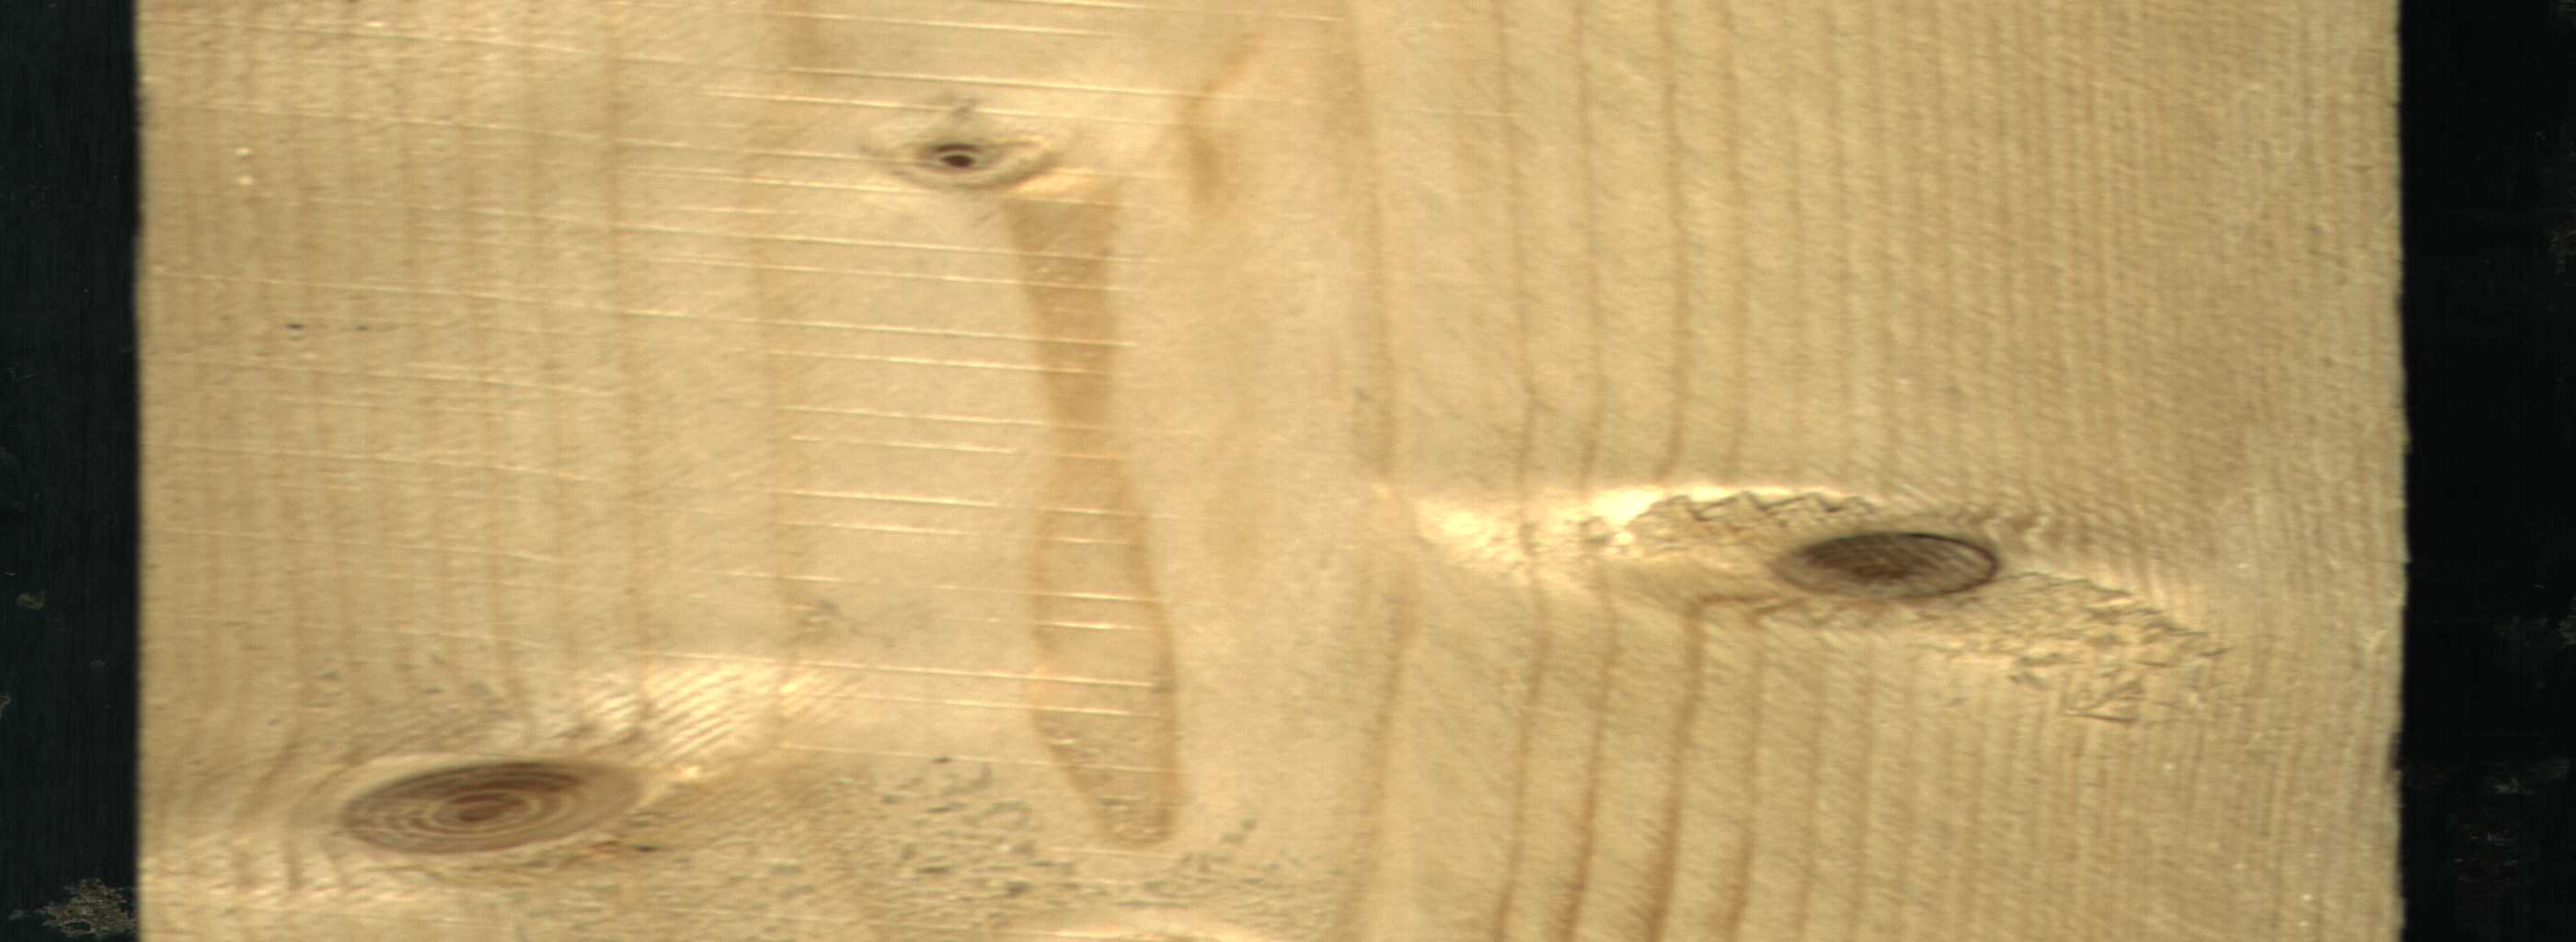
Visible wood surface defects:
Dead_Knot
Live_Knot
Live_Knot